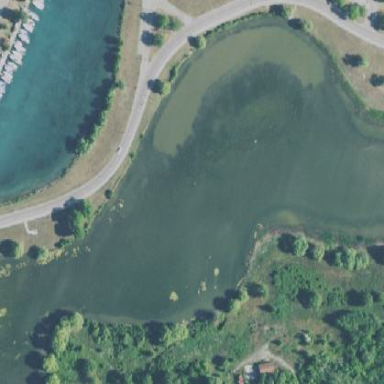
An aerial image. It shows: Lake with natural water.